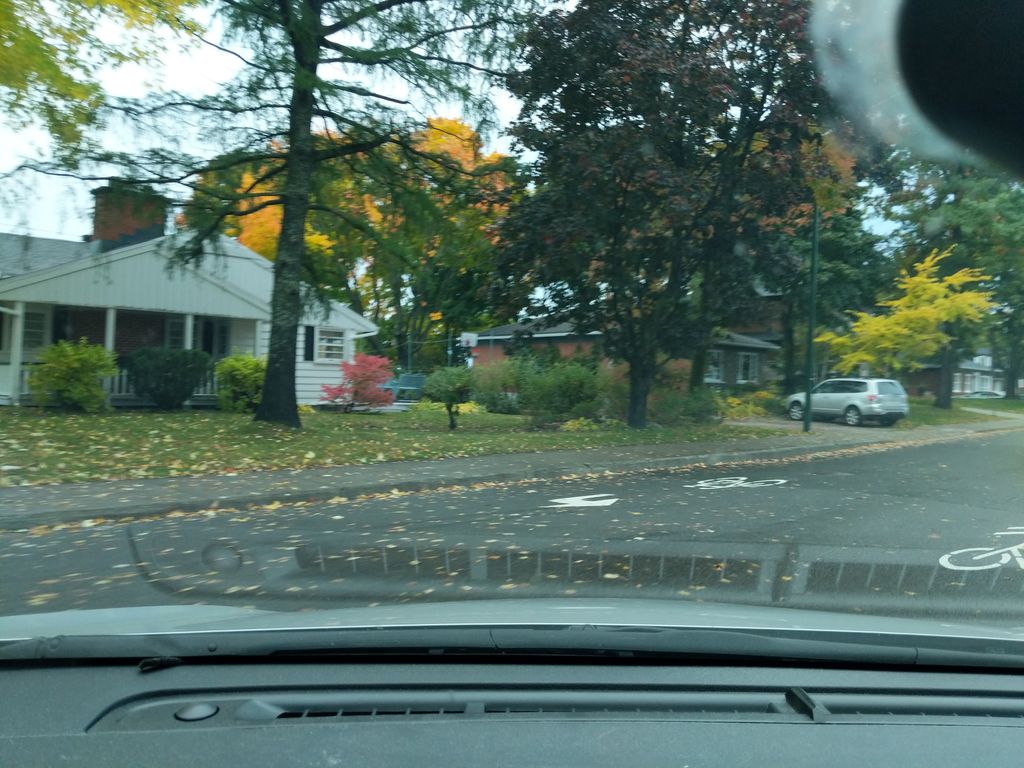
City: quebec_city